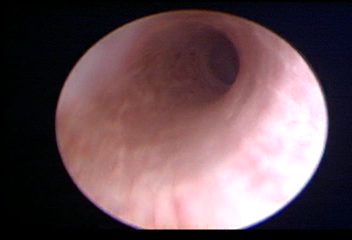
Modality: WLC
Class: Normal mucosa
Bladder cancer association: No